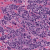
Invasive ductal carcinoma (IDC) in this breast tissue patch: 1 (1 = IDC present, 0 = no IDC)